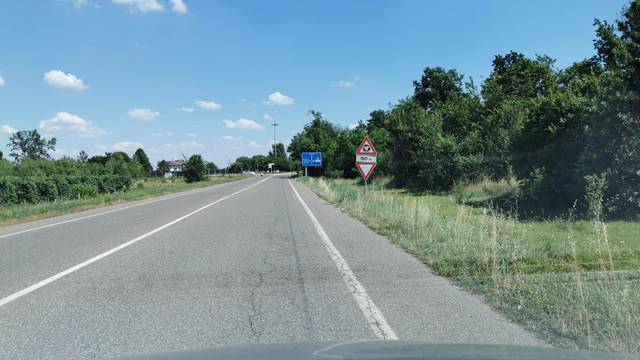
Region: Italy
Coordinates: 44.802, 10.902